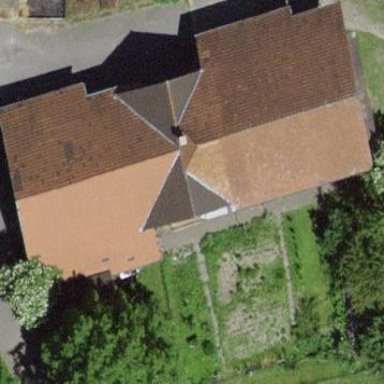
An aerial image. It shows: Farm building.